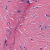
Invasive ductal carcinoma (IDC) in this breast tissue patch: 1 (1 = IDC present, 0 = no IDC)